Question: Dropbox has a wonderful new dropdown view for their menubar app. I have failed to find similiar cocoa examples to duplicate this type of view. NSMenuItem seems to be for basic lists. Any pointers in the right direction?

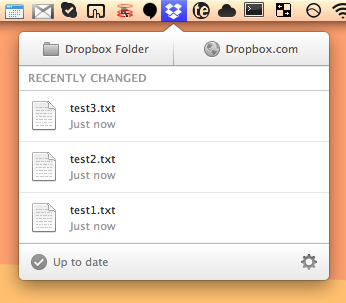
Answer: It's not a 'NSMenuItem'. It is a <URL>. The distinction is important, because 'NSStatusItem's can call just about any method on any given object of your application when they're clicked.
I suspect that their 'NSStatusItem' triggers an action that displays a borderless window.
You can find more information about status items in the <URL> document.